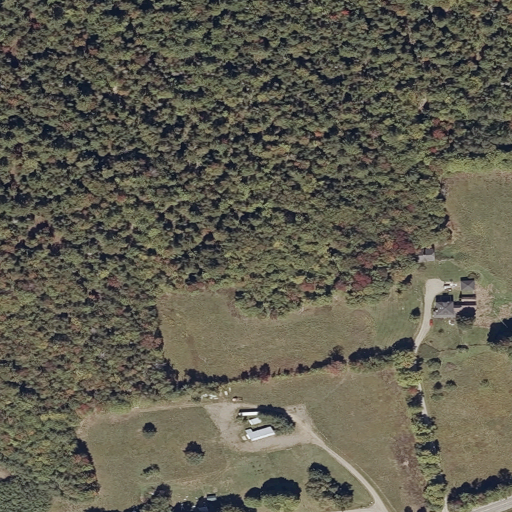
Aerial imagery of mountain in Maine named Dyer Hill containing evergreen forest, pasture, deciduous forest, mixed forest, open development, low intensity development, and medium intensity development